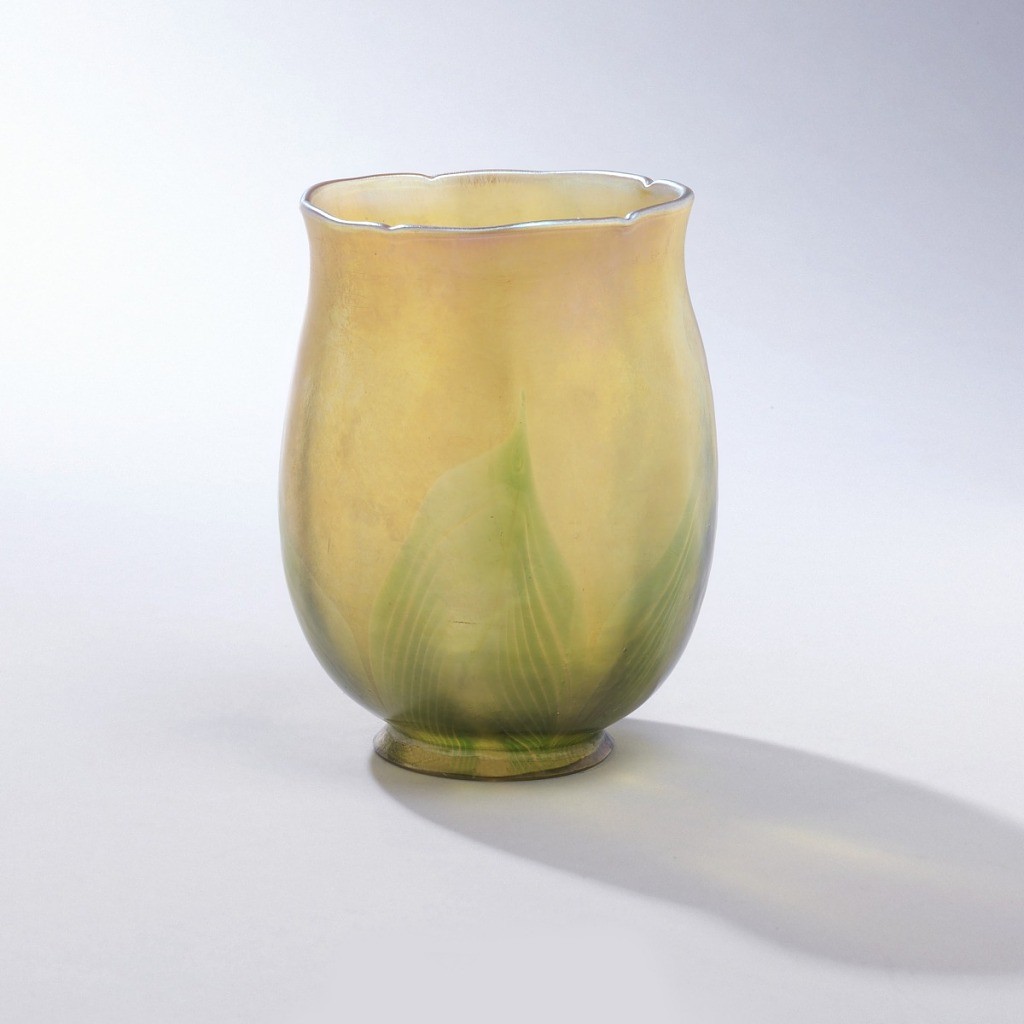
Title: Lamp shade
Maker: Tiffany & Company, American, established 1853
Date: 1907
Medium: Favrile glass
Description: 1968-55-3-a: (a) Flower bud form glass shade for sconce. Over-a...;     1968-55-3-d: (a) Flower bud form glass shade for sconce. Over-a...